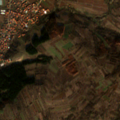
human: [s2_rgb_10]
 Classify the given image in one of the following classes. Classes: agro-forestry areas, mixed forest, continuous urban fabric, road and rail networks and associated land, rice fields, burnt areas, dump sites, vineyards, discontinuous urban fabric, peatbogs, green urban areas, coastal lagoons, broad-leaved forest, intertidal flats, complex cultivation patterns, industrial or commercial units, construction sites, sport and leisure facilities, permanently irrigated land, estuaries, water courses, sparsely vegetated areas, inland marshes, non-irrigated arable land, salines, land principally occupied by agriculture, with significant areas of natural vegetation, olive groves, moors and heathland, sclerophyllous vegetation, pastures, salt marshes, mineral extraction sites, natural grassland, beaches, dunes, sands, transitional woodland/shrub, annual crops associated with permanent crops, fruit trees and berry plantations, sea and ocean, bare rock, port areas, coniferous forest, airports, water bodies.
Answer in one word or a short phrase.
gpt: discontinuous urban fabric, non-irrigated arable land, land principally occupied by agriculture, with significant areas of natural vegetation, broad-leaved forest, mixed forest, transitional woodland/shrub